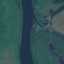
Land use / land cover: River